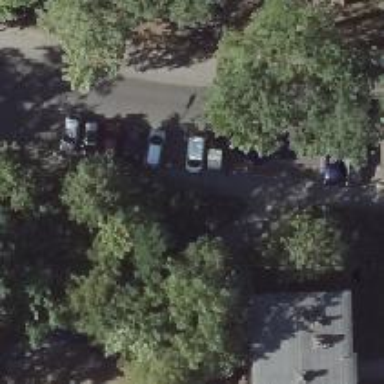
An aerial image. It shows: Parking lane.